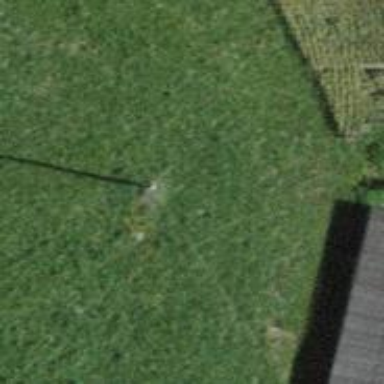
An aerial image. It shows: Power pole.